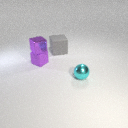
small cyan metal sphere in front of small purple rubber cube